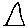
Label: triangle